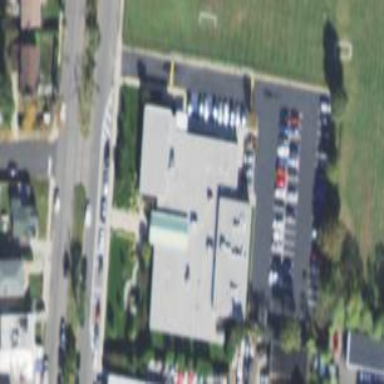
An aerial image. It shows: Commercial building.